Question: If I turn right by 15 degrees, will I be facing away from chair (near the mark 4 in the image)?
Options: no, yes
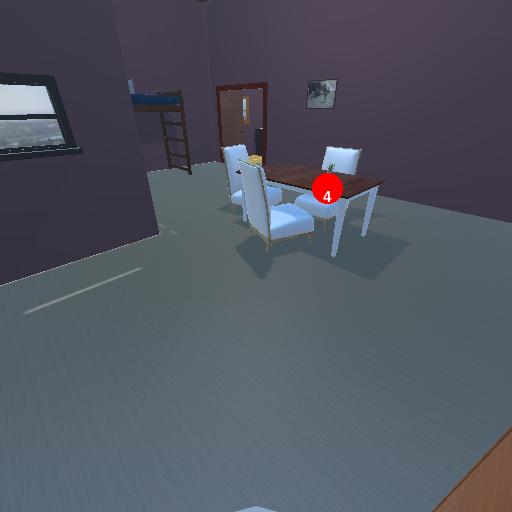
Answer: no